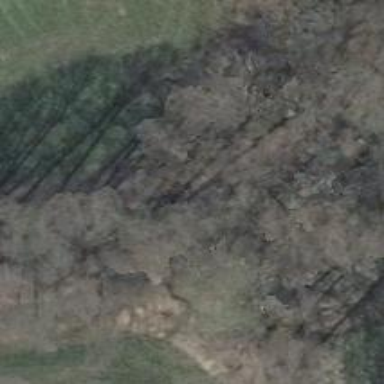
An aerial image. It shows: Row of trees in natural setting.